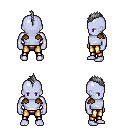
a pixel art fantasy rpg character, male body template, dark elf, purple skin, leather shoulder armor, gold greaves, gray mohawk hairstyle, four views (front, back, left, right), 2x2 character sprite sheet, small pixel art, hard edges, no anti-aliasing